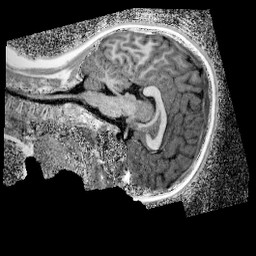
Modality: UNIT1_denoised
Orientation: sagittal
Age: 9
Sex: female
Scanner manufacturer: siemens
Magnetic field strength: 3 T
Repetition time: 4 s
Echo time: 0.00299 s